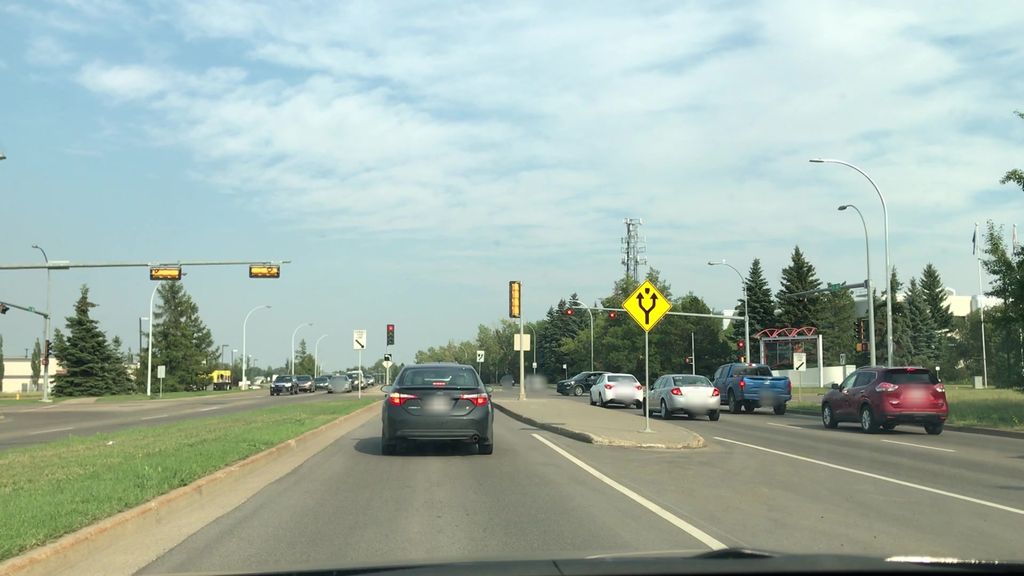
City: edmonton